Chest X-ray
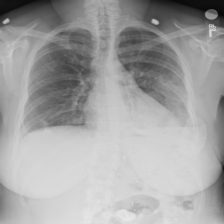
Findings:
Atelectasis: negative
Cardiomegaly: negative
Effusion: negative
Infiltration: negative
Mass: negative
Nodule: negative
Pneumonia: negative
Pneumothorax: negative
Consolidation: negative
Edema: negative
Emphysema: negative
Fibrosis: negative
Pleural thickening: negative
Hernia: negative